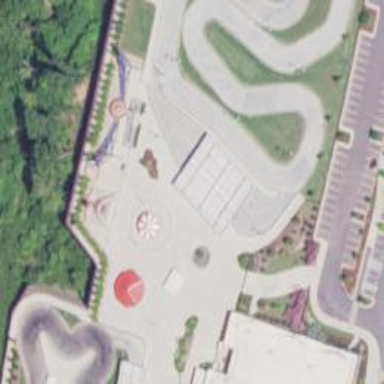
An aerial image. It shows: Karting raceway for sports enthusiasts.